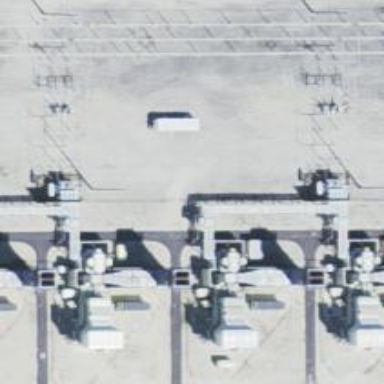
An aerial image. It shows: Gas turbine generator is in use.